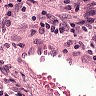
Metastatic tissue present: no